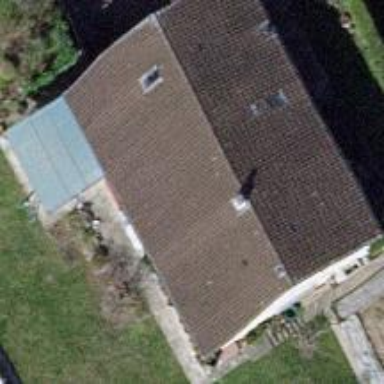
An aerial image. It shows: Building with gabled roof.